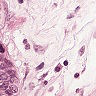
Metastatic tissue present: yes